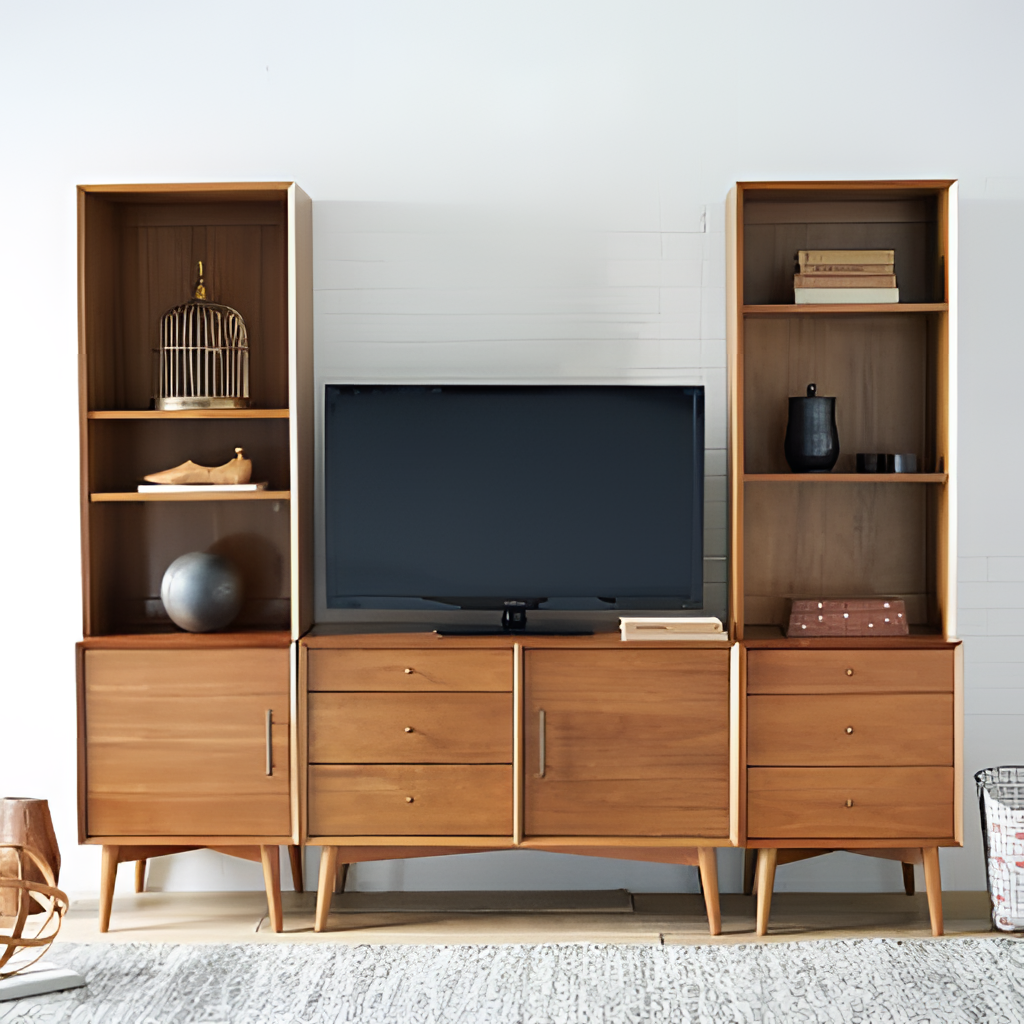
living room, brown wood entertainment unit, rug flooring, with abstract pattern, paint wallpaper, with solid pattern, mid-century modern